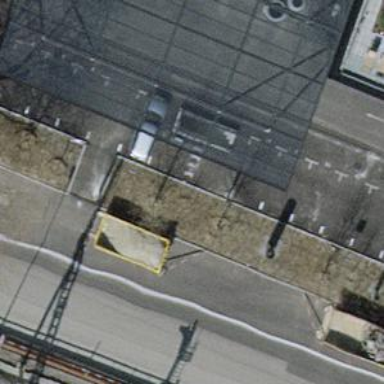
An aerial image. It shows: Bicycle parking area with stands available.